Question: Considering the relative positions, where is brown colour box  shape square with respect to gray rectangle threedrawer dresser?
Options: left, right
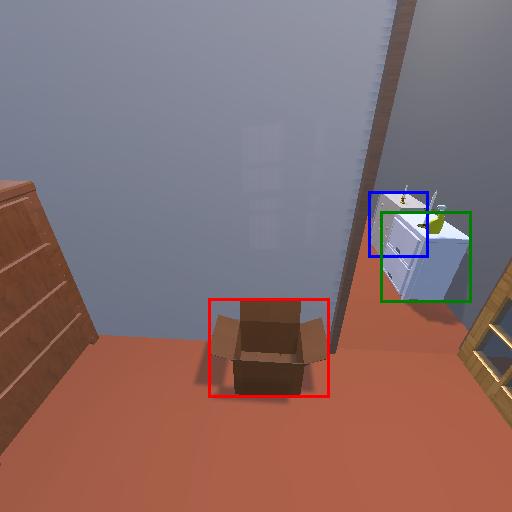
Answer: left